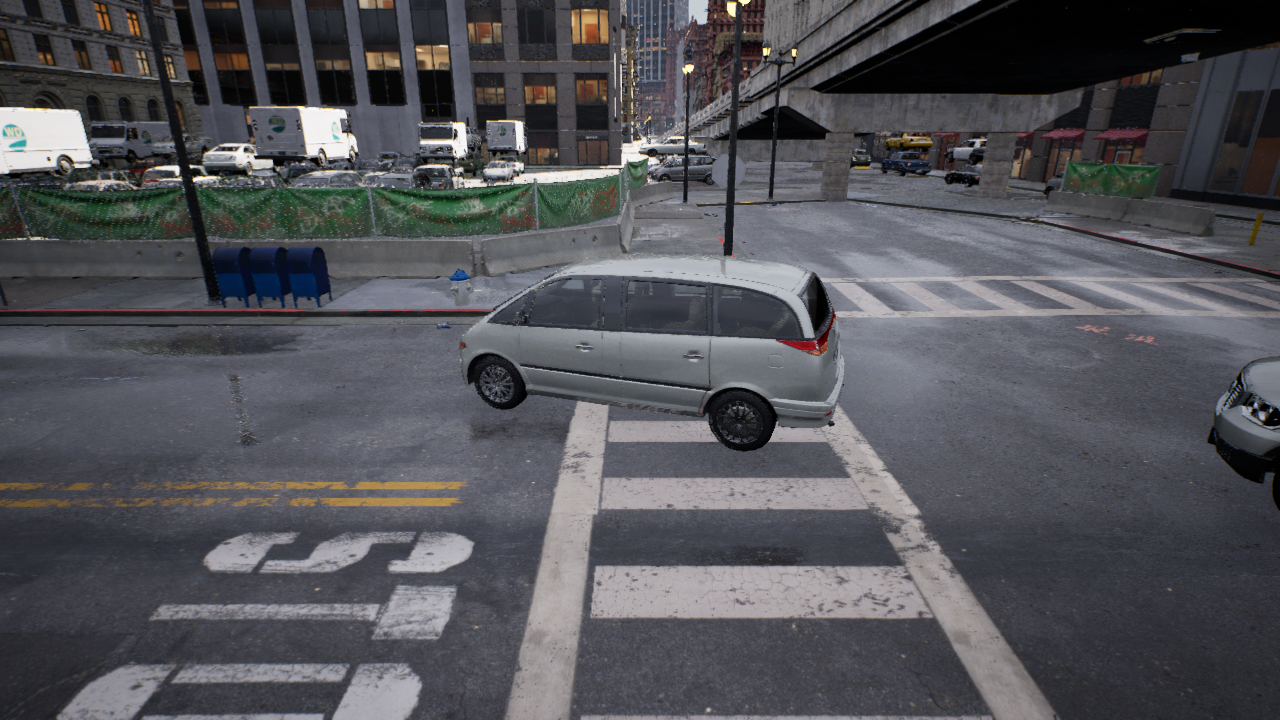
Venue: intersection
Lighting: clear day
Vehicle rig: minivan